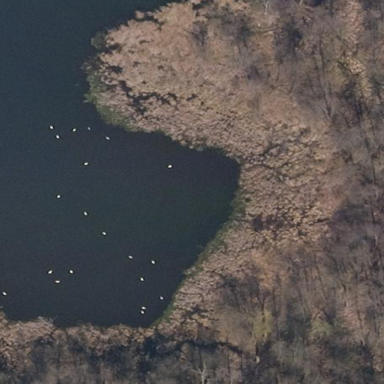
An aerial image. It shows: Reedbed wetland area.